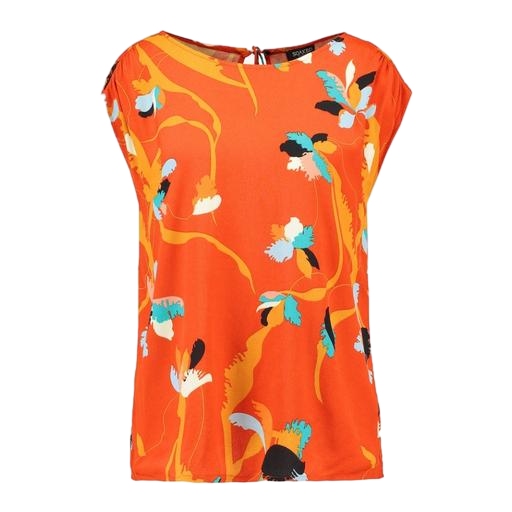
orange fwrd exclusive top, multicolor floral-print t-shirt only macy, multicolor vero moda rust high neck blouse, white background